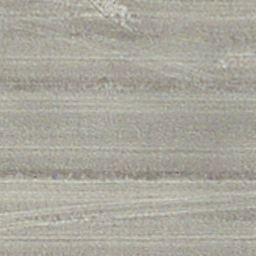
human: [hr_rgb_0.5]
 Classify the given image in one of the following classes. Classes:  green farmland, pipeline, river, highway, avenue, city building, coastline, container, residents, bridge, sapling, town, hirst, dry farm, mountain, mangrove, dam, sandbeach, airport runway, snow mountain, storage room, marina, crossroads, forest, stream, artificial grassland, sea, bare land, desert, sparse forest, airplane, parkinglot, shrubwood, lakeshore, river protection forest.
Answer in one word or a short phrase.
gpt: dry farm